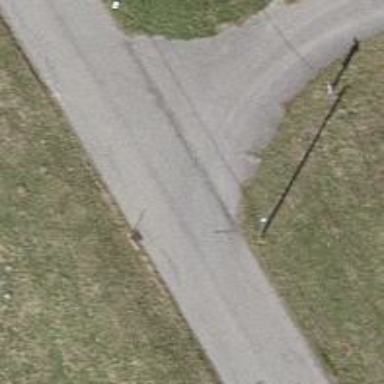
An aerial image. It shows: Minor power line.